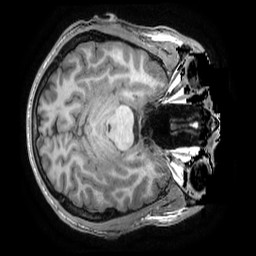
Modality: T1w
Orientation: axial
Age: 19
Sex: male
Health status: healthy
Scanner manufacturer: ge